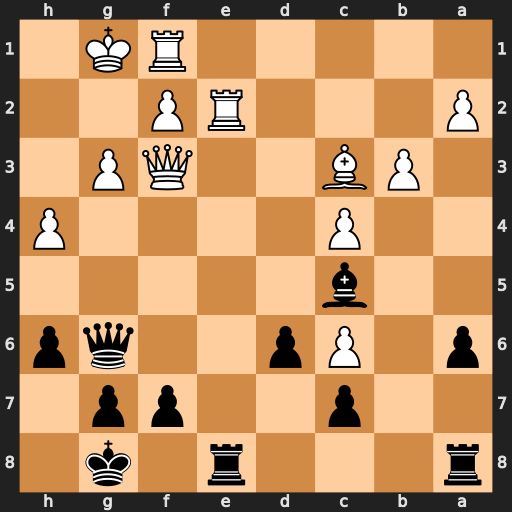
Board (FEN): r3r1k1/2p2pp1/p1Pp2qp/2b5/2P4P/1PB2QP1/P3RP2/5RK1
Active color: b
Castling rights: -
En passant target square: -
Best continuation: Rxe2 Qxe2 Qxg3+